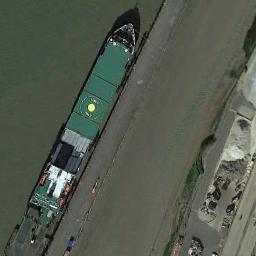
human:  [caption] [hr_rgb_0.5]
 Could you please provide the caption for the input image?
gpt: A green general cargo ship docked by the dock .

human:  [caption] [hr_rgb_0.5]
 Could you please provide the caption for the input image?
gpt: The green cargo ship is docked at the dock and the water is dark green .

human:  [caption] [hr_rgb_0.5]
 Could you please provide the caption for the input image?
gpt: There are many containers on the ship .

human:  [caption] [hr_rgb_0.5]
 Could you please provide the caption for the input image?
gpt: There is a ship in the green water on the shore .

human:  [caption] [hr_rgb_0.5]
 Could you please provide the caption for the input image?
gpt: The green ship is at the harbor .